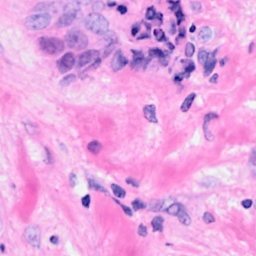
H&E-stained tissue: Breast